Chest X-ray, AP view. Patient: 49 years old, sex M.
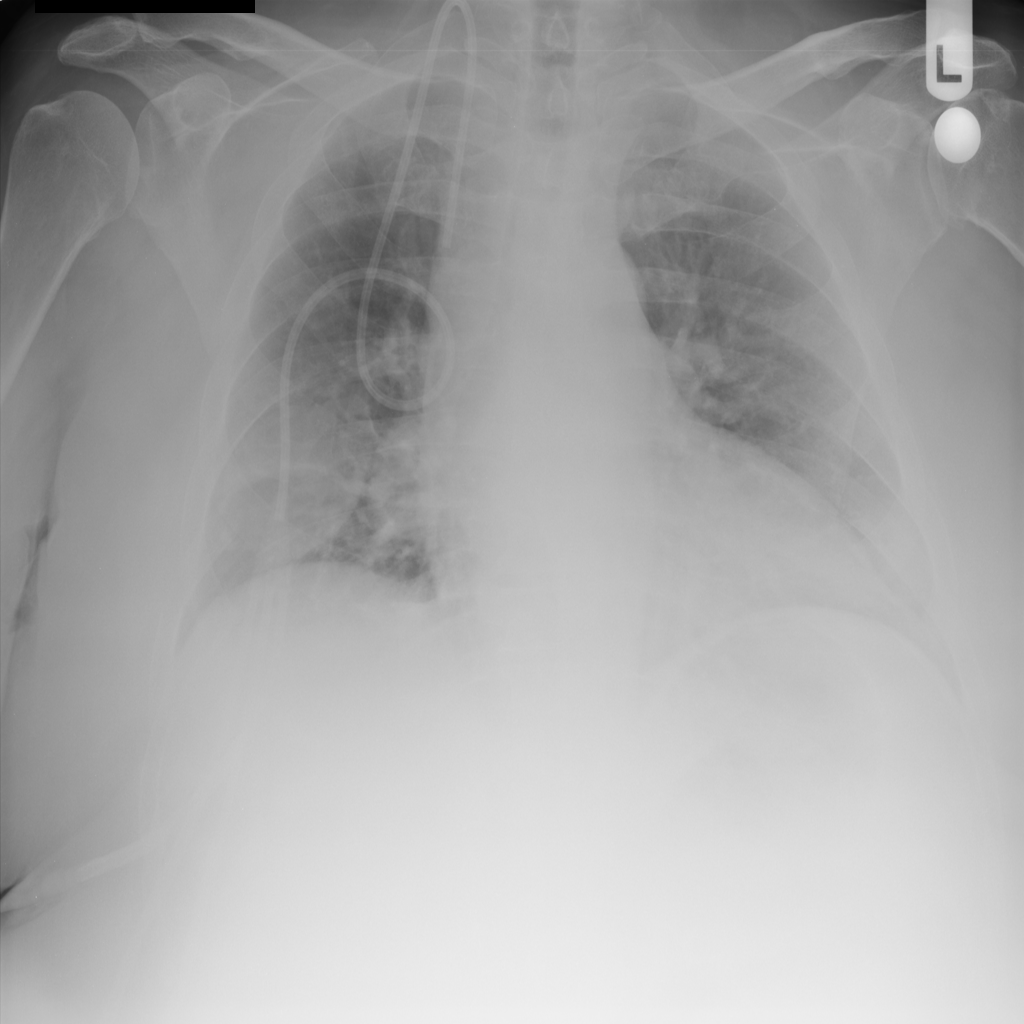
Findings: Mass